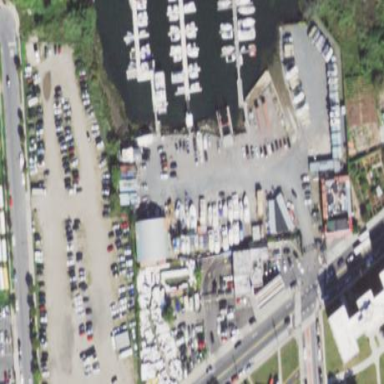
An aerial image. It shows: Boatyard along the waterway.